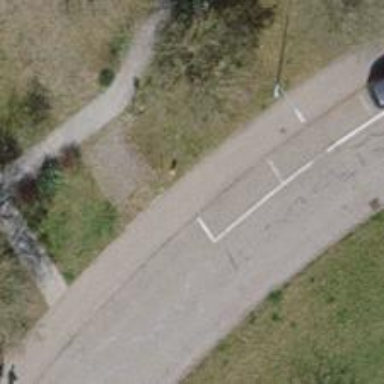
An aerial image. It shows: Brown bench.